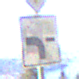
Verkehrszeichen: VerlaufVorfahrtsstrasse6
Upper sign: Vorfahrtsstrasse
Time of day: MorningAfternoon
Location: Outdoor (Nature)
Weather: Clear
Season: Winter
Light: Natural